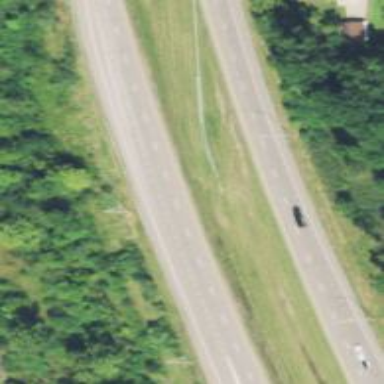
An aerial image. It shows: Motorway.